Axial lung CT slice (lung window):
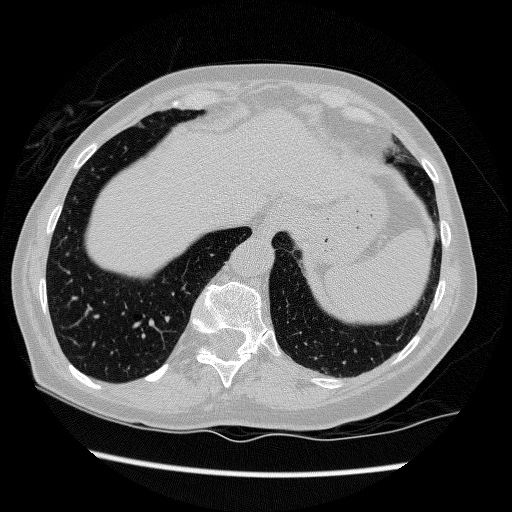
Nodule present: no